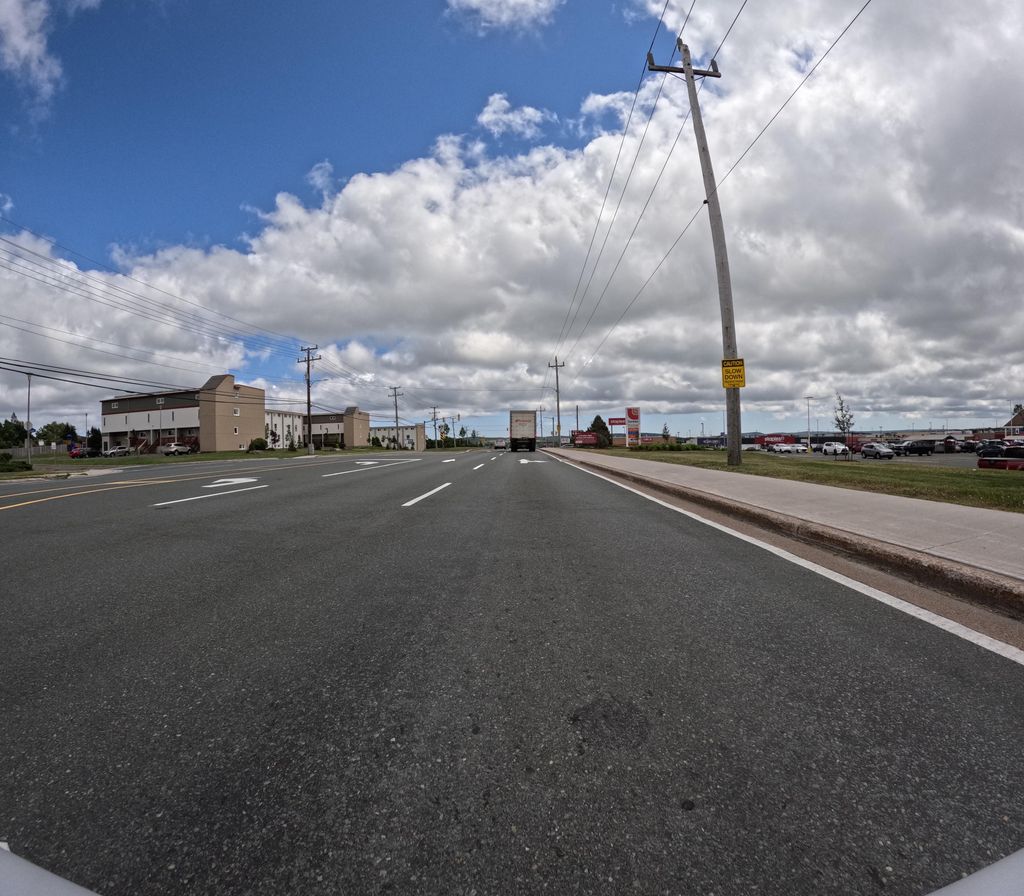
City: st_johns